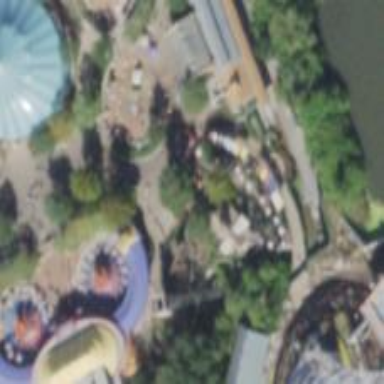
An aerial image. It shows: Theme area attraction.